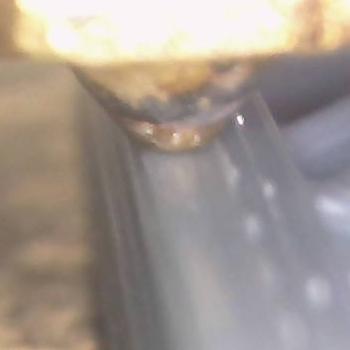
Flow rate: 133%